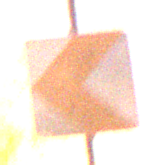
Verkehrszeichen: RichtungstafelnInKurvenKleinRechts
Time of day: Night
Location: Outdoor (Nature)
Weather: Clear
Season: NotSpecified
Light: Natural